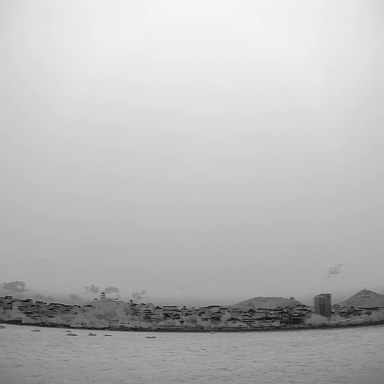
There are seven bulk_carriers in the infrared image.